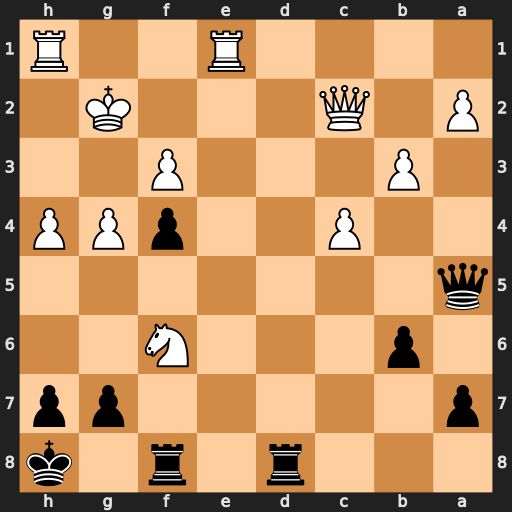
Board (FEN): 3r1r1k/p5pp/1p3N2/q7/2P2pPP/1P3P2/P1Q3K1/4R2R
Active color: b
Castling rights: -
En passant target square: -
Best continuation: Rd2+ Re2 Rxc2